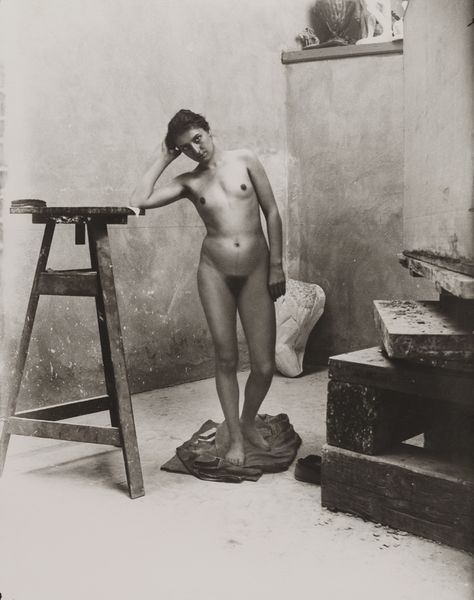
Titel: Aktstudie
Künstler: Heinrich Zille
Standort: Hamburg
Institution: Museum für Kunst und Gewerbe Hamburg
Schlagwörter: akt, frau, silber, gesten, portrait, figur, frauenakt, atelier, mimik, foto, fotografie, photographie, posen, photo, werkstatt, lichtbild, aktdarstellung, atelierfotografie, silbergelatine, studiofotografie, aktfotografie, weibliche, atelierphotographie, aktphotographie, brom, bildwerke, angewandte und bildende kunst, hessische systematik, porträt, silbergelatinepapier, bromsilbergelatinepapier, entwicklungspapier, gelatinepapier, schwarzweißpositivverfahren, silbersalzverfahren, schwarzweißfotografie